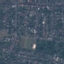
Label: Residential